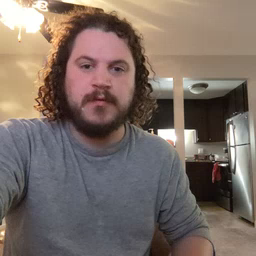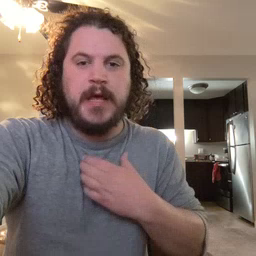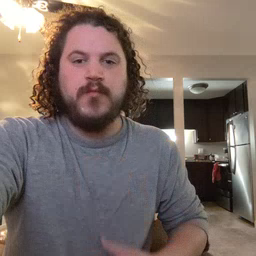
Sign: hungry